Question: Everytime I shrink the window, my text in the footer goes behinde my button:
How can I fix that?
Here is my HTML:
'''
<div data-role="footer" class="footer2">
<a href="#seiteHome" class="ui-btn-left ui-btn-back ui-btn ui-btn-corner-all ui-shadow ui-btn-hover-a ui-btn ui-shadow ui-corner-all ui-btn-icon-left ui-icon-back">Home</a>
<p>Lorem ipsum dolor sit amet, consectetuer adipiscing elit.</p>
</div>
'''
And my CSS:
'''
.footer2 {
text-align: center;
padding: 7px;
border-radius: 10px;
clear: both;
}
'''
Thanks in advance.
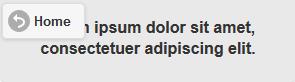
Answer: If you want the text to appear to the right of the button without overlap, add some padding on the left of the '<p>' element:
'''
.footer2 p {
padding-left: 84px;
}
'''
> <URL>